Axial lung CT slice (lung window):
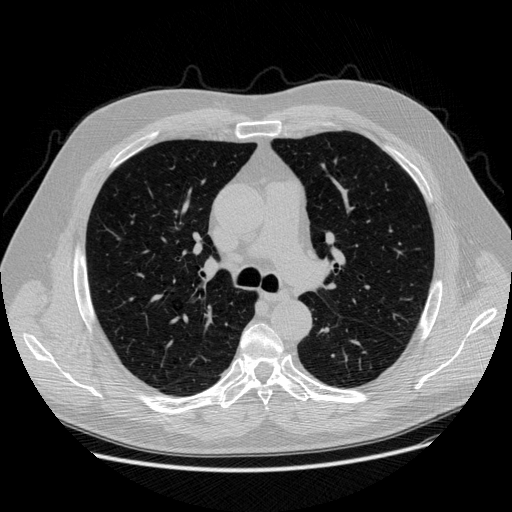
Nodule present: no